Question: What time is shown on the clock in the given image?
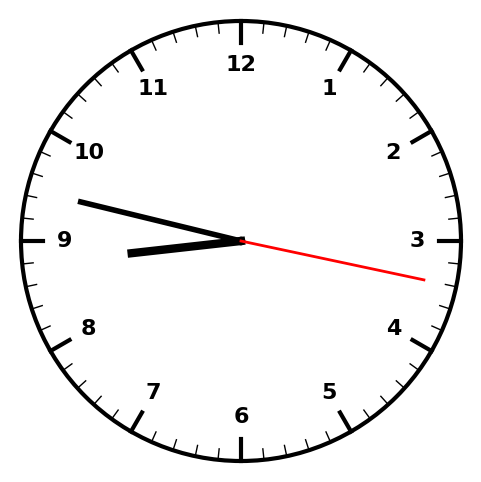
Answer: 08:47:17